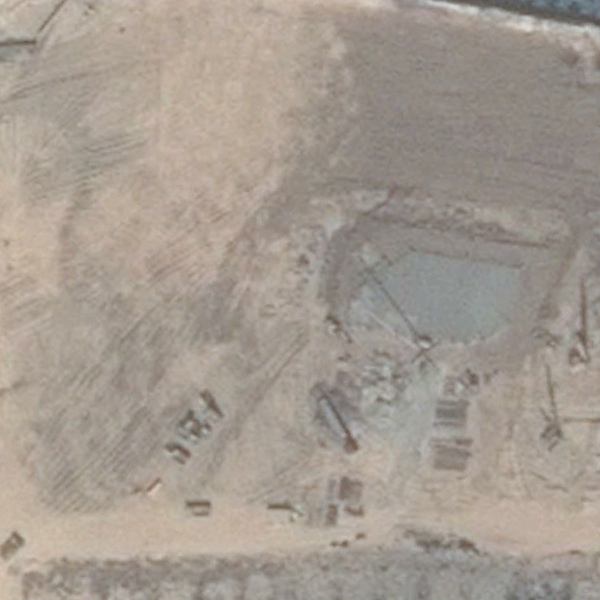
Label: BareLand